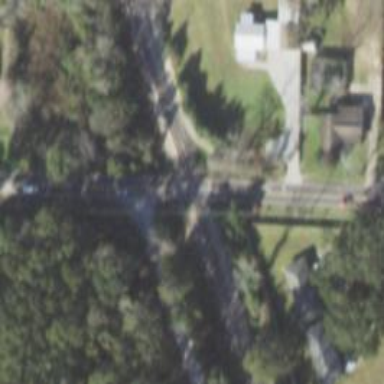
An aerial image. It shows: Level crossing with lights on the railway.